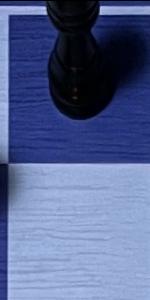
Label: Empty